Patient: sex F, age 54
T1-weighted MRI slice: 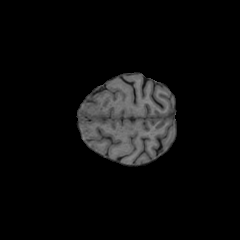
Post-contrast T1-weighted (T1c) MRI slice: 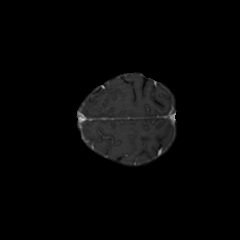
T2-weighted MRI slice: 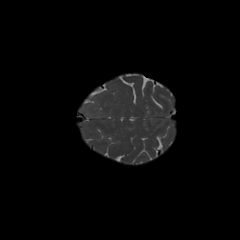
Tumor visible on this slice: no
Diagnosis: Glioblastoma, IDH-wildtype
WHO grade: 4